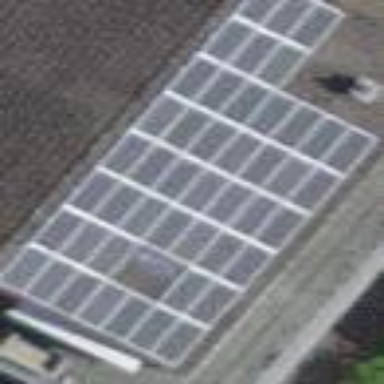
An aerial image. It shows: Solar power generator.